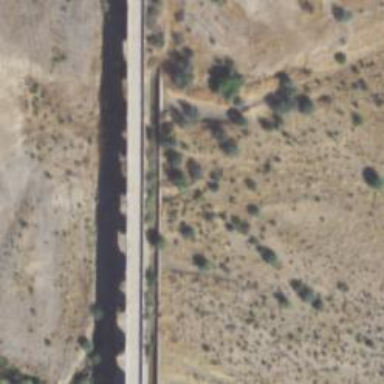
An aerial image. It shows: Tertiary road on asphalt surface on bridge.